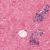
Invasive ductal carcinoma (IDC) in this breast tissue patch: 0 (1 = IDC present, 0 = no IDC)